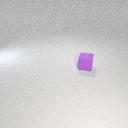
small purple rubber cube